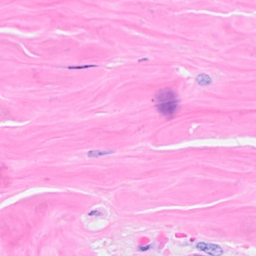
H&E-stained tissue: Breast